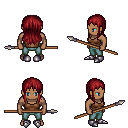
a pixel art fantasy rpg character, male body template, human, dark skin, brown pirate shirt, teal pants, brunette unkempt hairstyle, metal boots, spear, four views (front, back, left, right), 2x2 character sprite sheet, small pixel art, hard edges, no anti-aliasing